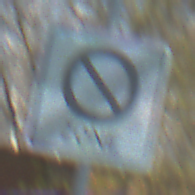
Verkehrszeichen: EndeEingeschraenktesHalteverbotZone
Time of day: MorningAfternoon
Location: Outdoor (Suburban)
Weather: Clear
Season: NotSpecified
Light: Natural